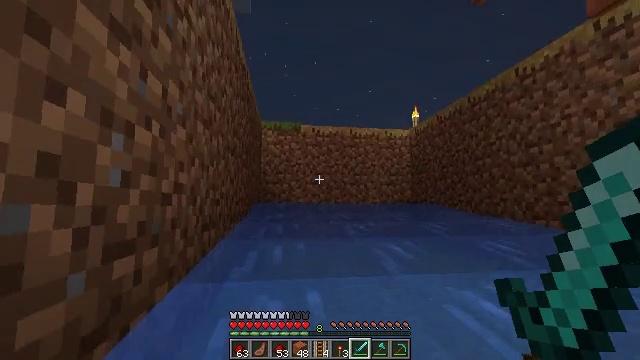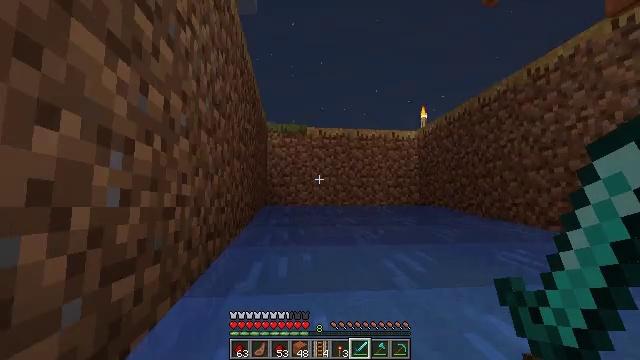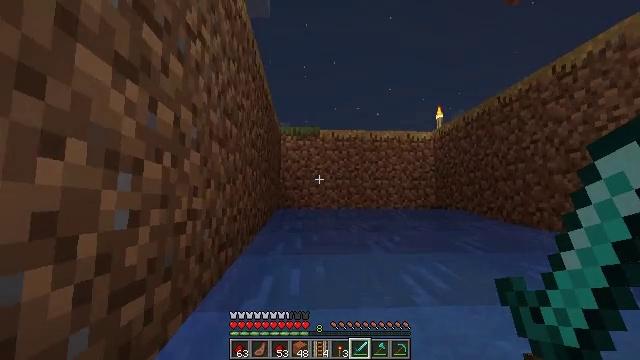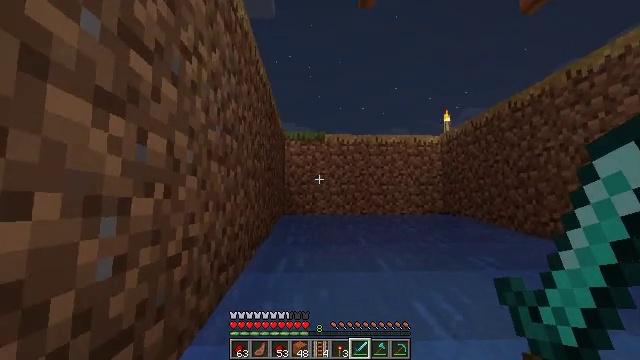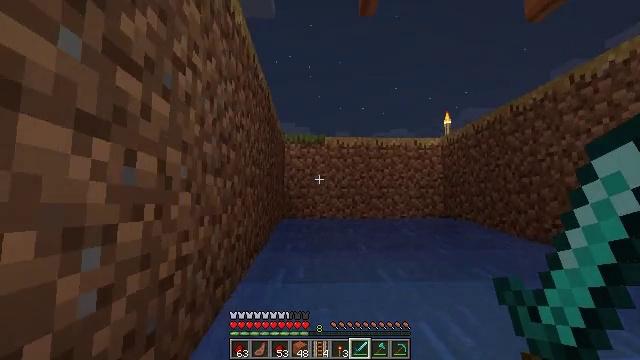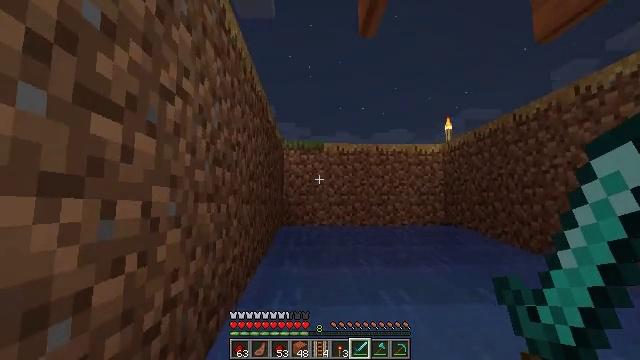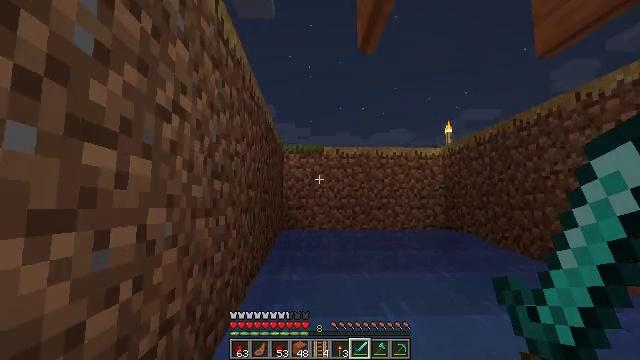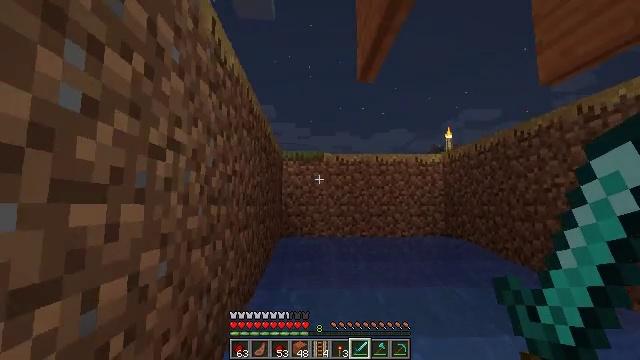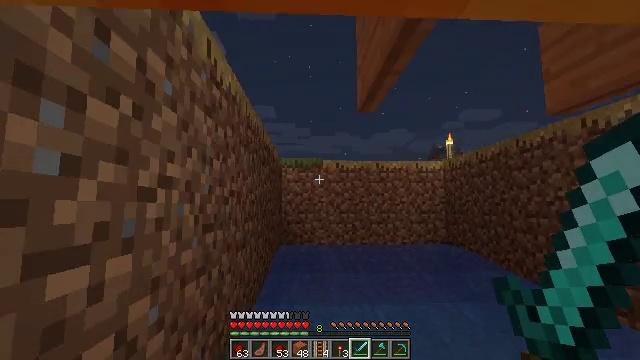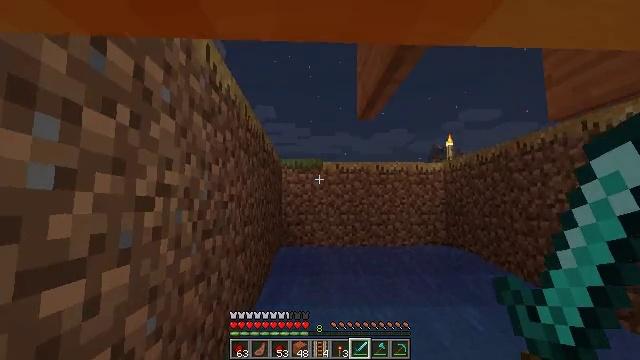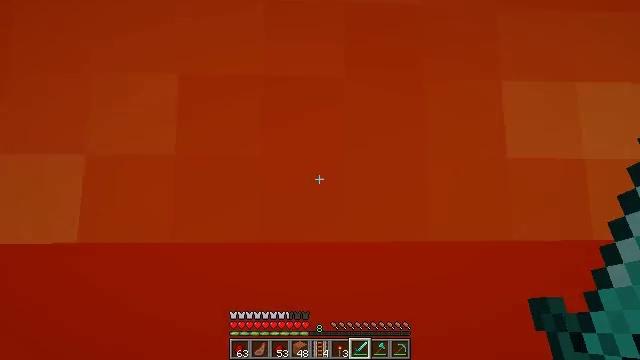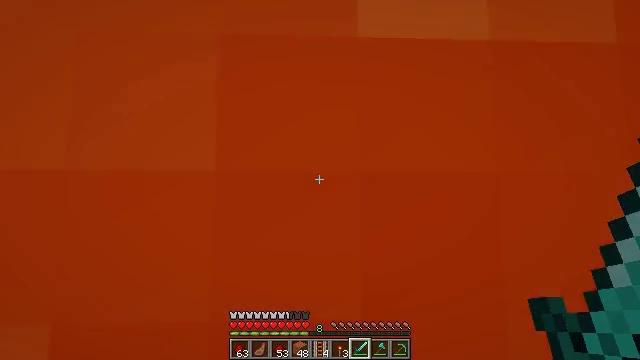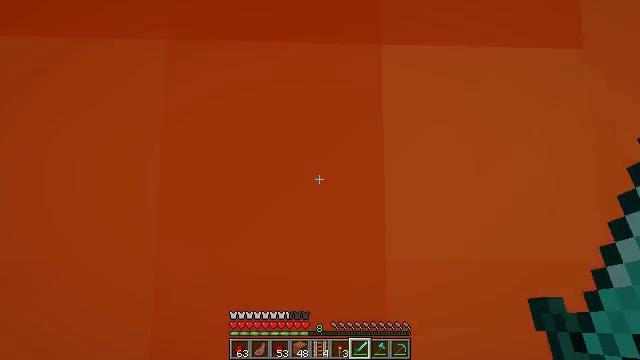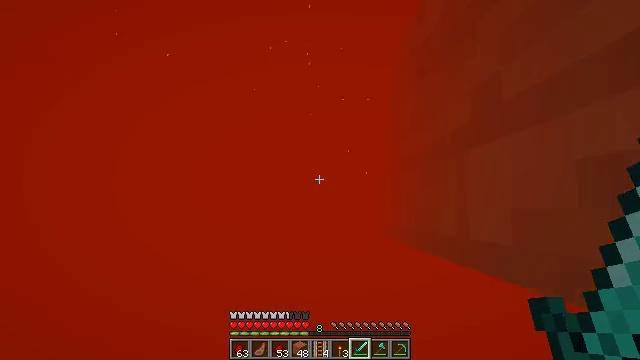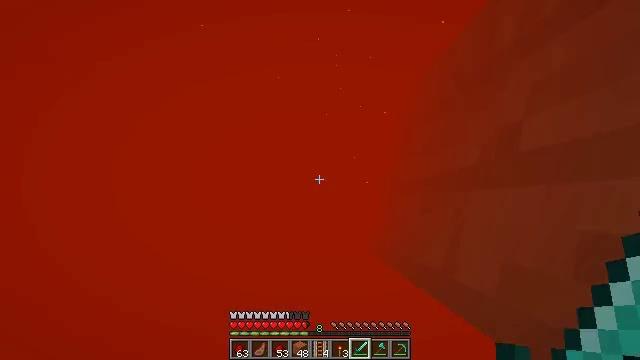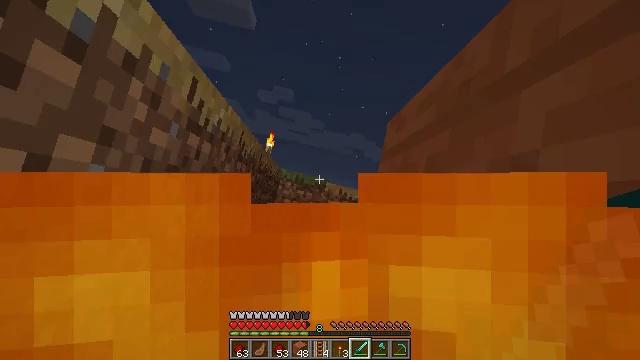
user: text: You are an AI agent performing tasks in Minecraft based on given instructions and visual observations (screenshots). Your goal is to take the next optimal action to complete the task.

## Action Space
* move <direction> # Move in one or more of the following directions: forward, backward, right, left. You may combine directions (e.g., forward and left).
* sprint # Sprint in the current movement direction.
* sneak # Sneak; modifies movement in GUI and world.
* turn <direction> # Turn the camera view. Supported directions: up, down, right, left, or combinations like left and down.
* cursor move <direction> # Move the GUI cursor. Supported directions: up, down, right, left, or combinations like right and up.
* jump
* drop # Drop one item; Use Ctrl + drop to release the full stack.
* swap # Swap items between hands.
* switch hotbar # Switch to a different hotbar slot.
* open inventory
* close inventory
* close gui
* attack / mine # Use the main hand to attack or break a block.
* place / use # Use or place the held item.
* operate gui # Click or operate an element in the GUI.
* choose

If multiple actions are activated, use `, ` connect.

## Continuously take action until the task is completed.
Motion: motion action
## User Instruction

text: Attack the ground to gather dirt.
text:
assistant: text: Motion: move forward, turn left, jump
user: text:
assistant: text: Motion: move forward, turn left, jump
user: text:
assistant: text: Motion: move forward, turn left, jump
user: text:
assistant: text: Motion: move forward, jump
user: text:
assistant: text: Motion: move forward, sprint, jump
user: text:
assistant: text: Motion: move forward, sprint, jump
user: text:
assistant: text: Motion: move forward, sprint, jump
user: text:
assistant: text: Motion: move forward, sprint, jump
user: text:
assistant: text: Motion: move forward, jump
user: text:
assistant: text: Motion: move forward, jump
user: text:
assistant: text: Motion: move forward, jump
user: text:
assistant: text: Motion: move forward, sprint, jump
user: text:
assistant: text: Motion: move forward, sprint, jump
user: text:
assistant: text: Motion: move forward, sprint, jump
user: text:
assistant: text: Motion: move forward, sprint, jump
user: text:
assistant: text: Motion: move forward, sprint, turn down, jump
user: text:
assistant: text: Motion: move forward, jump
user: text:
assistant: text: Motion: move forward, jump
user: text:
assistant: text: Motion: move forward, jump
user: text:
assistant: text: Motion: move forward, jump
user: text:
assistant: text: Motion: move forward, turn down, jump
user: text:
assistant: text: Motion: move forward, turn left and down
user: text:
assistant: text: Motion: move forward, turn left and down
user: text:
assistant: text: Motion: move forward, turn left and down
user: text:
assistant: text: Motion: move forward, turn left and down
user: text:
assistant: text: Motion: move forward, turn down
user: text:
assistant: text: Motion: move forward, turn down
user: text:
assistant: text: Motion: move forward
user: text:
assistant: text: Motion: move forward
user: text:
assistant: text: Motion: move forward